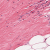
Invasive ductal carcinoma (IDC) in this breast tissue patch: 0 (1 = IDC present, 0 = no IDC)